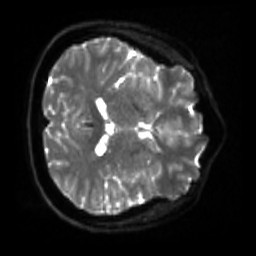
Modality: sbref
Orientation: axial
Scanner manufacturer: siemens
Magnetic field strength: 3 T
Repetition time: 4 s
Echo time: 0.0594 s